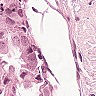
Metastatic tissue present: yes